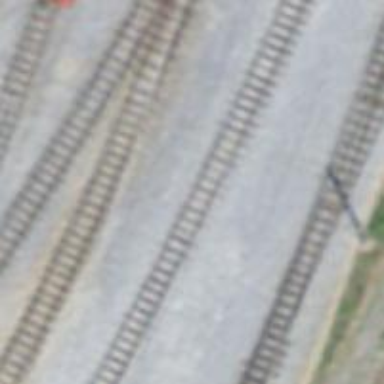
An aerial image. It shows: Narrow-gauge railway track electrified by contact line.